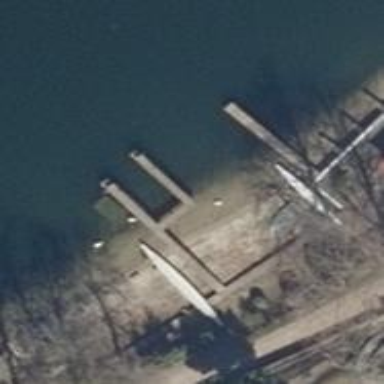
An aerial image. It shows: Man-made pier.